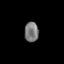
Tissue: prostate
Cell type: T cells
Senescence score: 0.3199
Nuclear area (px): 279
Mean DAPI intensity: 119.753